Interaction volume radius: 10 \u00c5
Interaction volume height: 15 \u00c5
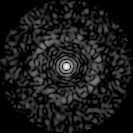
Disorder parameter: 0.8311